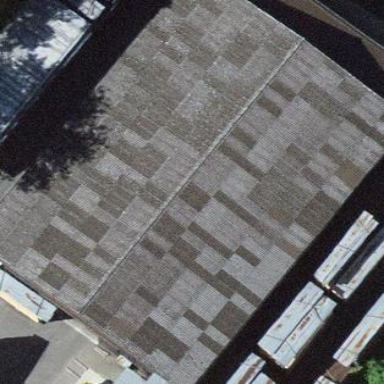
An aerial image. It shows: Warehouse building.